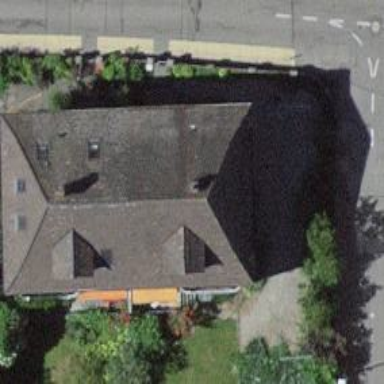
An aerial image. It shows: Hipped-roof terrace building.